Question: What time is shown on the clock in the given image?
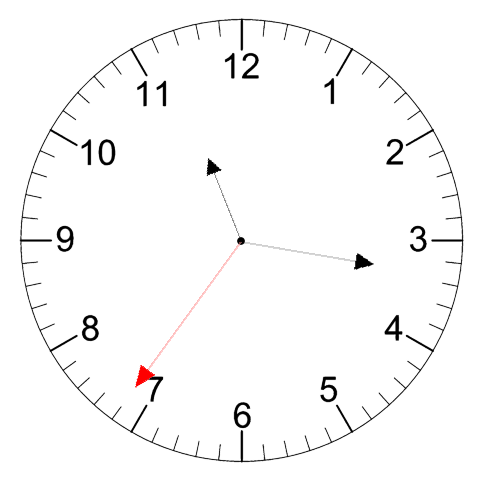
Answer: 11:16:36